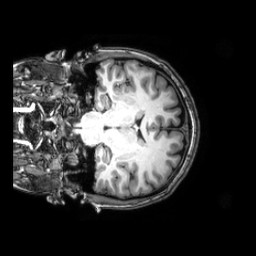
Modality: T1w
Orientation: coronal
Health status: healthy
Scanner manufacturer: philips
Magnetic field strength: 3 T
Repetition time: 0.0077 s
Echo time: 0.0035 s